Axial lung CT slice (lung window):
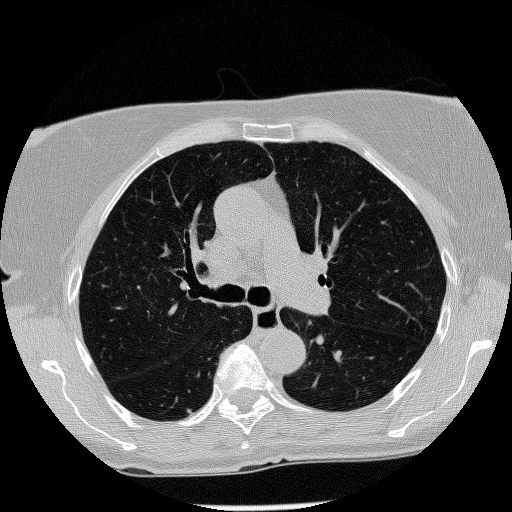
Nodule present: no